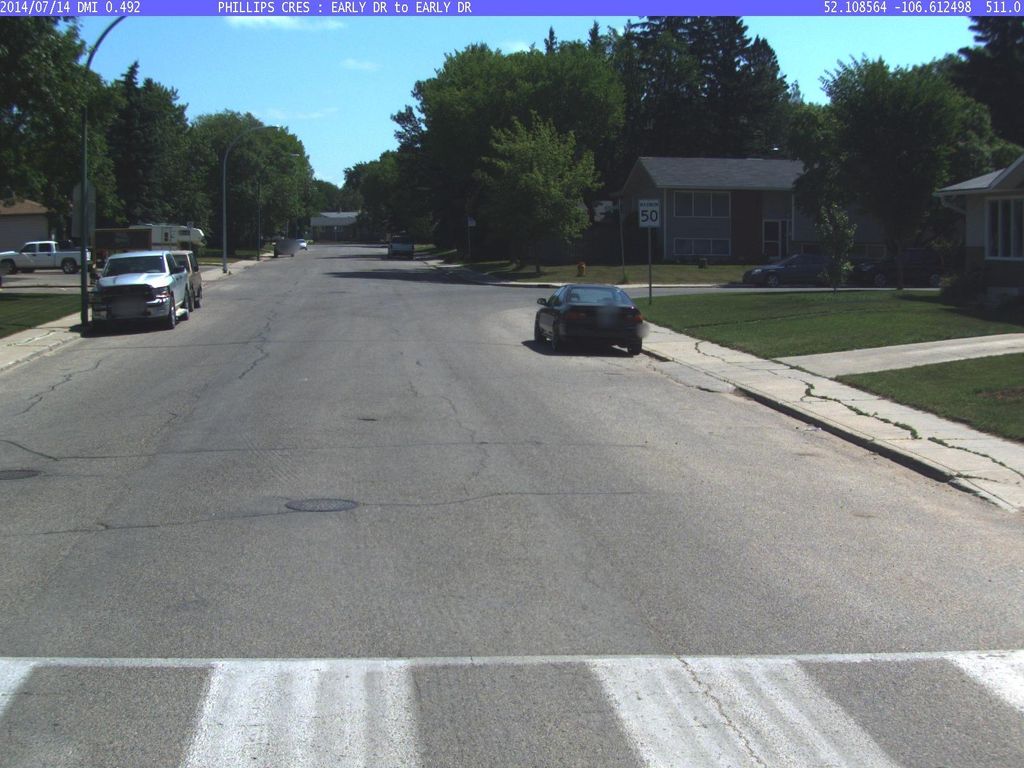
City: saskatoon